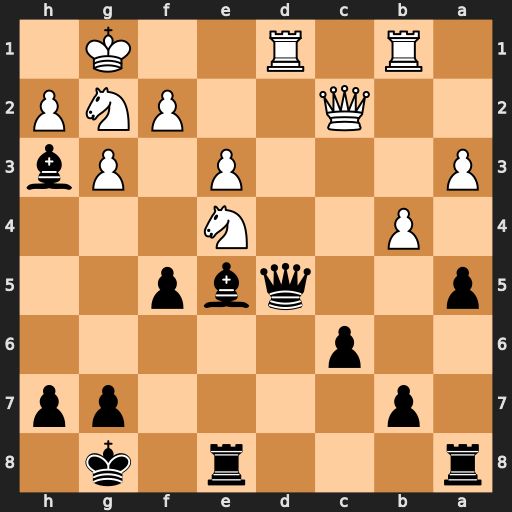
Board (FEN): r3r1k1/1p4pp/2p5/p2qbp2/1P2N3/P3P1Pb/2Q2PNP/1R1R2K1
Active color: b
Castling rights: -
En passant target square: -
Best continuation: Qxe4 Qxe4 fxe4